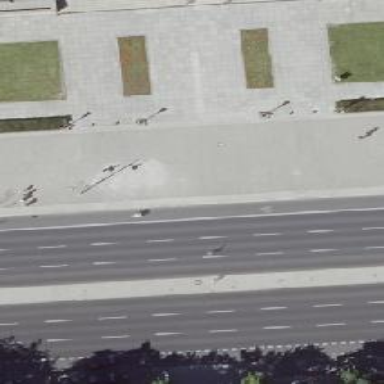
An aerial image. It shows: Asphalt footway with unmarked crossing that includes crossing island.